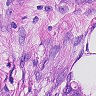
Metastatic tissue present: yes